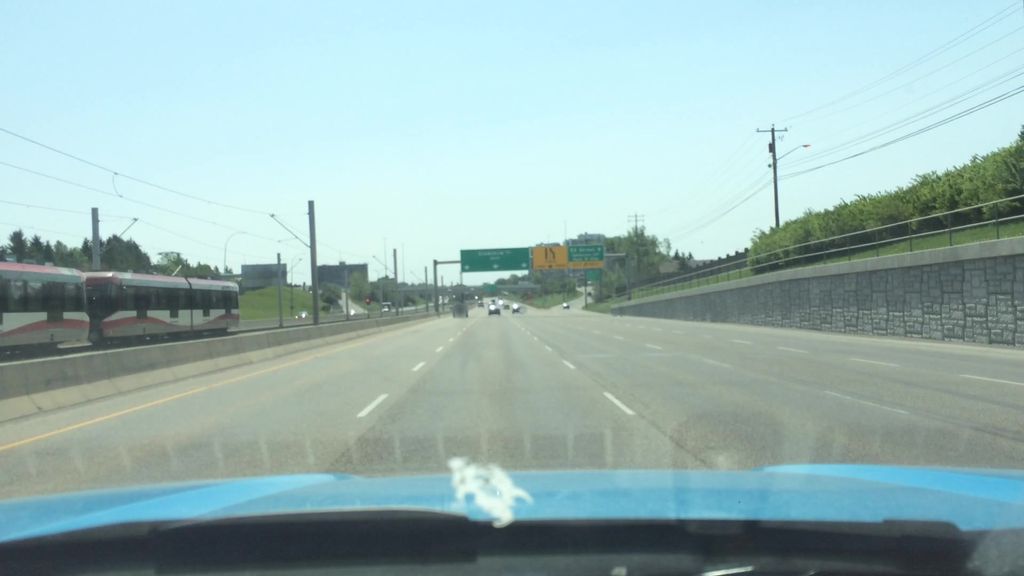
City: calgary